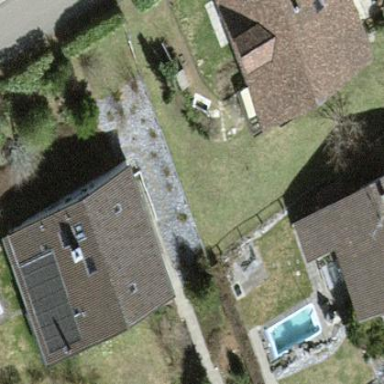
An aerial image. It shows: Simple house.